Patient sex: M
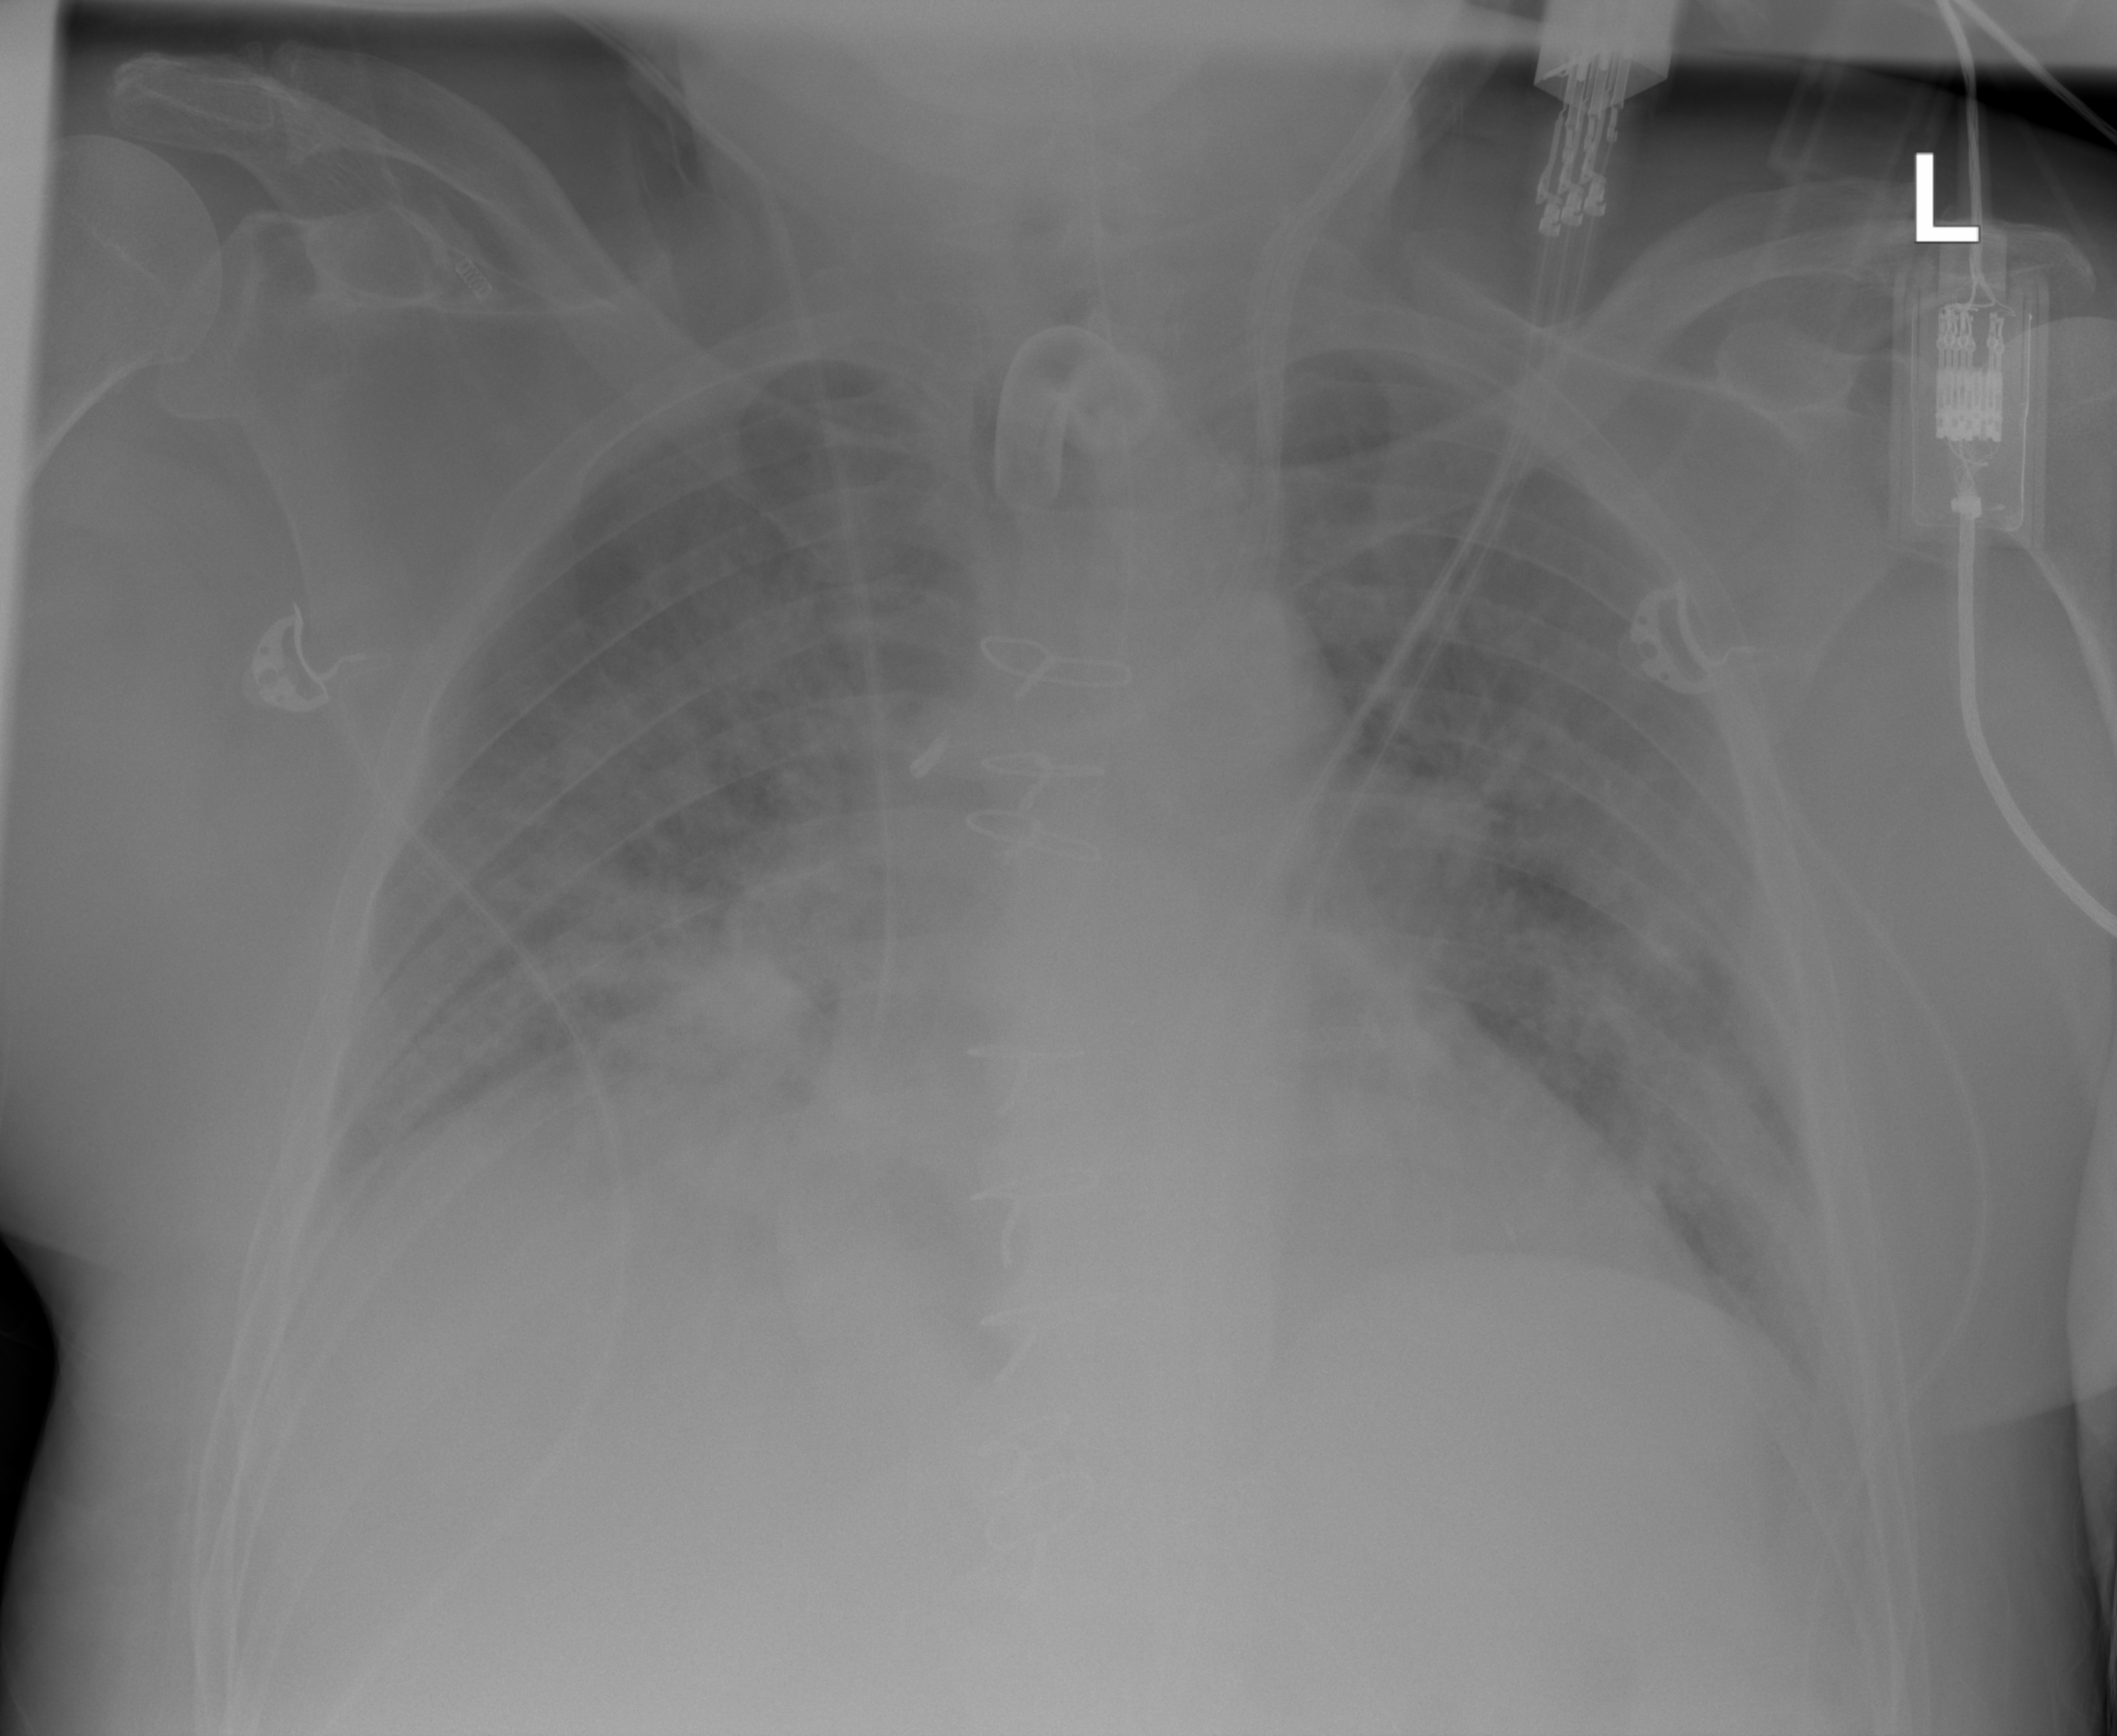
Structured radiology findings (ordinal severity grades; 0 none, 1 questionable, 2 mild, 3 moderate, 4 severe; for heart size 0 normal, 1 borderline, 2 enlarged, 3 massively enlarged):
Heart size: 2
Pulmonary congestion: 0
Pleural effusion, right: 1
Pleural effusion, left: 0
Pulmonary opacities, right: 3
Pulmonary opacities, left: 2
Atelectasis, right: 2
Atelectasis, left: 2